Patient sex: F
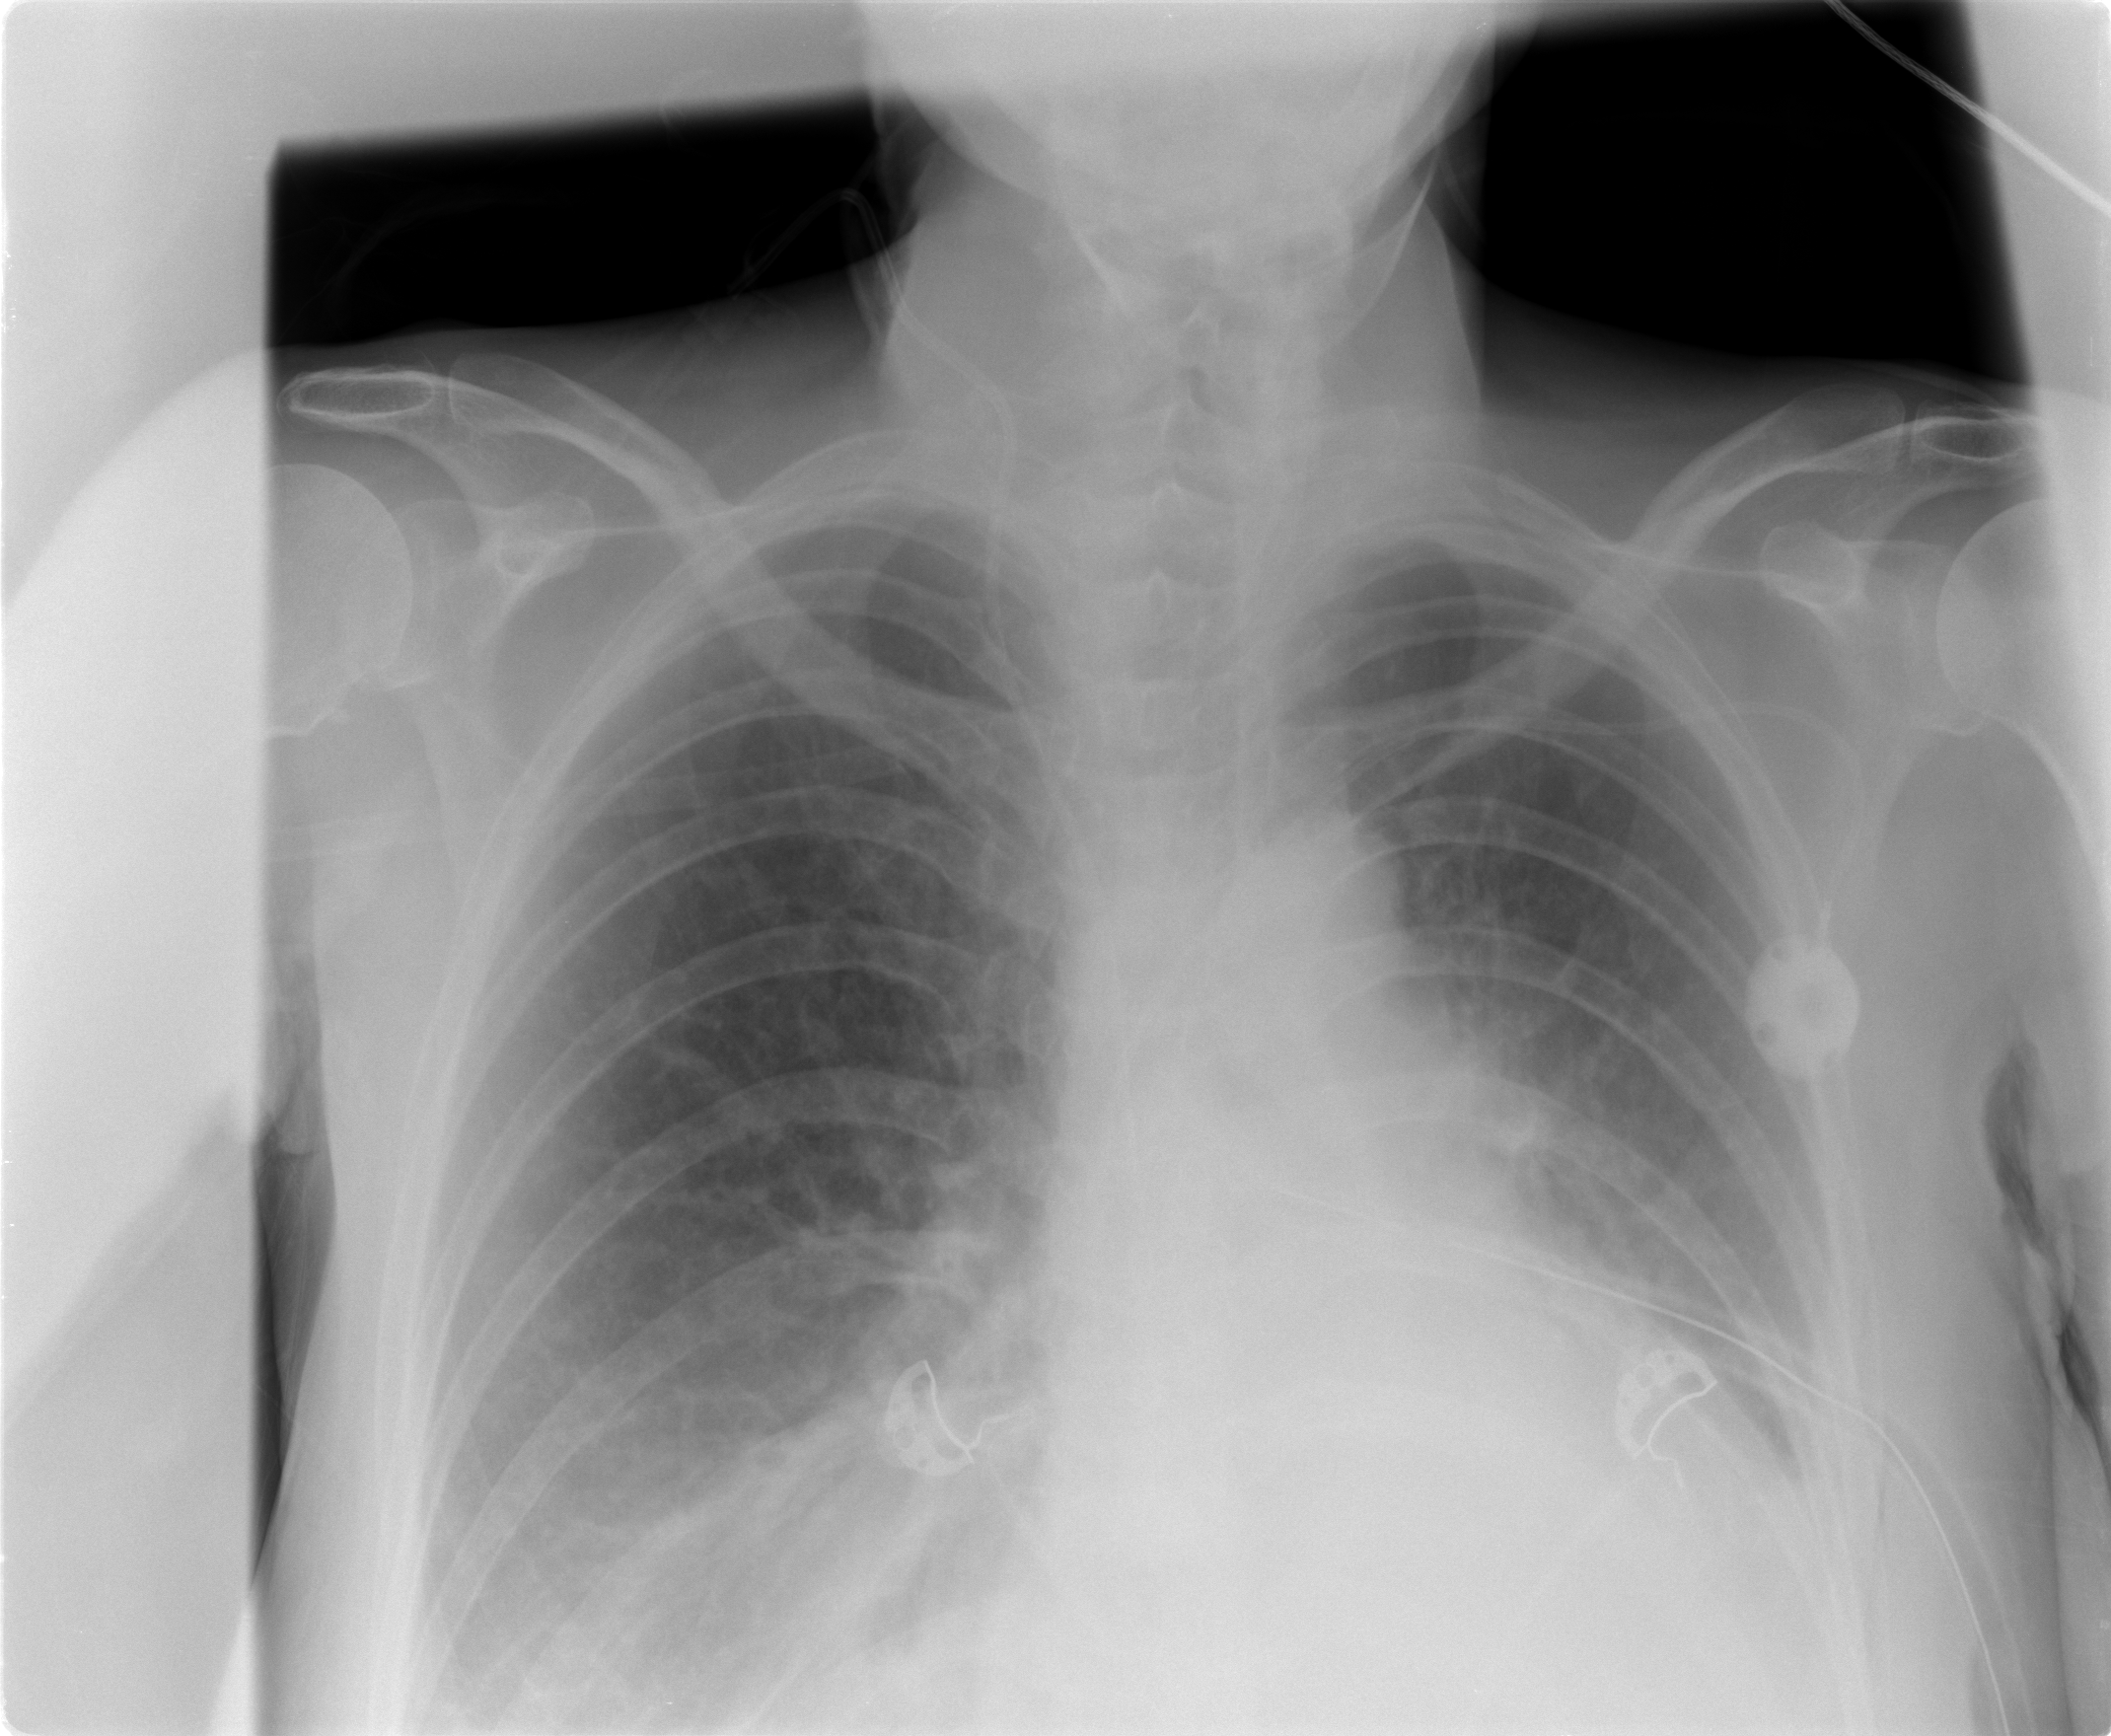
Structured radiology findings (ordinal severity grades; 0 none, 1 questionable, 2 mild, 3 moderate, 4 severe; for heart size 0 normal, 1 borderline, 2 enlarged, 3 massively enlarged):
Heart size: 0
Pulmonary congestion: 2
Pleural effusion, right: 2
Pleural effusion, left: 2
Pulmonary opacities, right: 0
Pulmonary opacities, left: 0
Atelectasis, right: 2
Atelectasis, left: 2